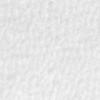
Label: no_change